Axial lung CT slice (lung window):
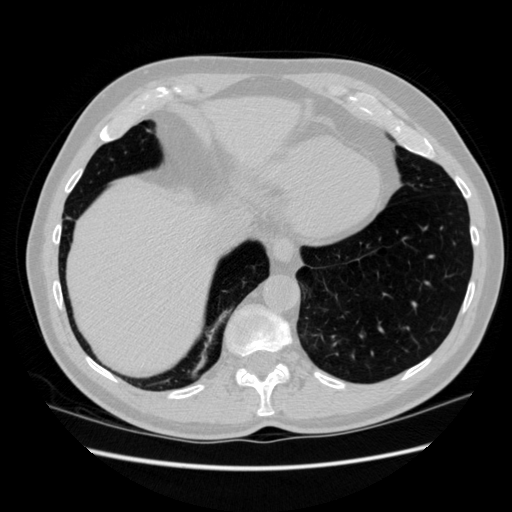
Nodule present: no